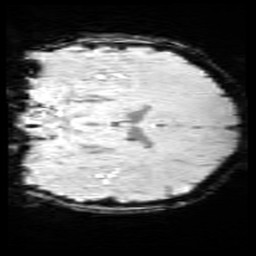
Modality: SWI
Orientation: coronal
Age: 11
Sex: male
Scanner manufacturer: siemens
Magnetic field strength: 3 T
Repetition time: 0.027 s
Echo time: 0.02 s